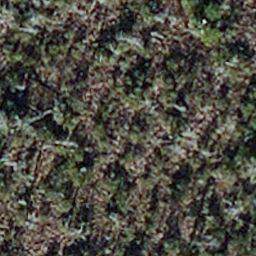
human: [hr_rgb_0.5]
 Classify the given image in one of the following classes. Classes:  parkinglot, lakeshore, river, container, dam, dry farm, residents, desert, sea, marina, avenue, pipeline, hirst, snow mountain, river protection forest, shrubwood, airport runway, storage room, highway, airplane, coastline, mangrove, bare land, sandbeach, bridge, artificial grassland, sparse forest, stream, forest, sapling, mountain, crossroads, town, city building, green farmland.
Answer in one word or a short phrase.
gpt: sapling